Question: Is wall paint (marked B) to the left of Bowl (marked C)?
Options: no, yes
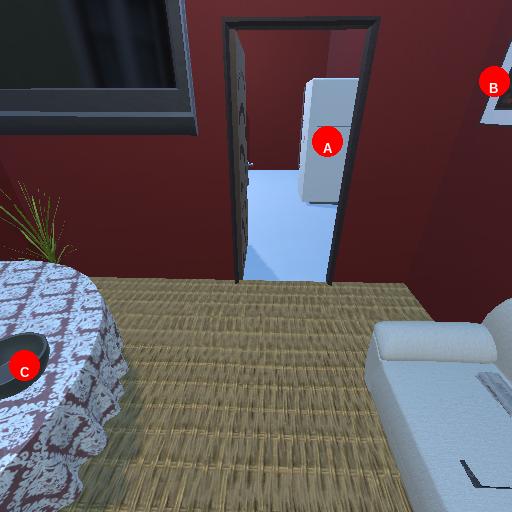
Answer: no